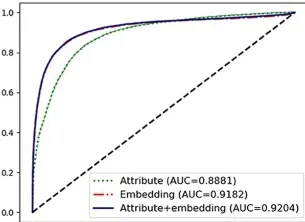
The performance of Molecular Association Network (MAN)-High-Order Proximity preserved Embedding (HOPE) for predicting miRNA-disease associations. Comparison of performance of attribute feature, behavior feature, and combined use for predicting miRNA-disease associations.
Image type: chart (chart)